Question: I am running my site on 'https'. I have added some social sharing buttons on my site like 'LinkedIn', 'Twitter' and 'Facebook'.
everything is working perfectly all right but the javascript file of facebook share button is not being loaded on 'https'.
Following is the url which is being blocked by browsers becuase of certificate error.
'''
https://static.ak.fbcdn.net/connect.php/js/FB.Share
'''
Here is the snapshot of the page I see when I hit the above url directly in the browser.

Why there is a certificate error on 'Facebook'?
is there any solution to fix this problem?
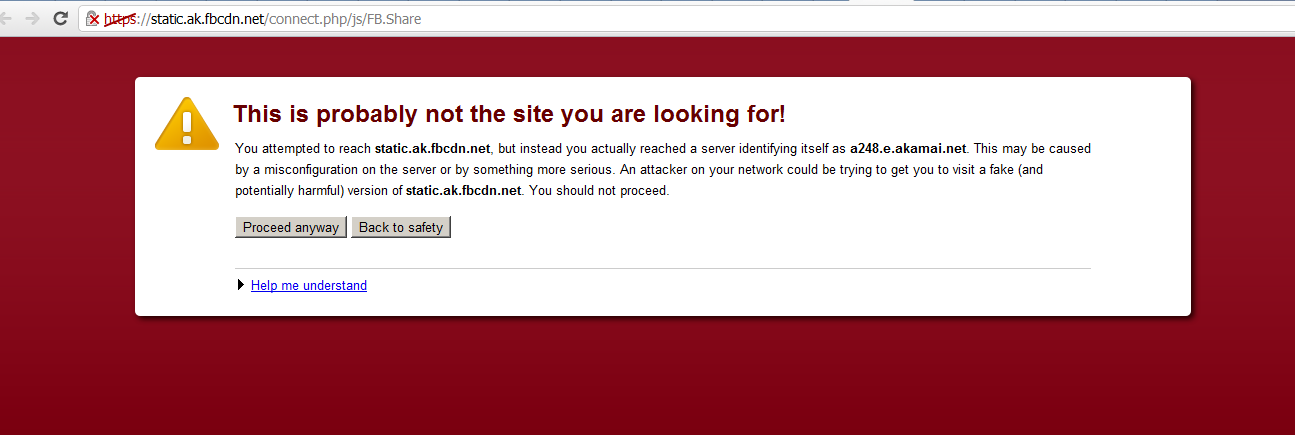
Answer: Fb.Share is deprecated. <URL>
Please try using a supported function and see if it also gives you the same issues.